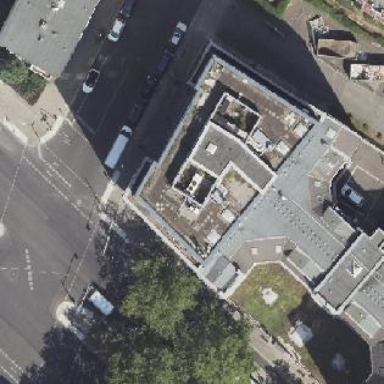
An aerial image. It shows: Part of building is shown in the image.